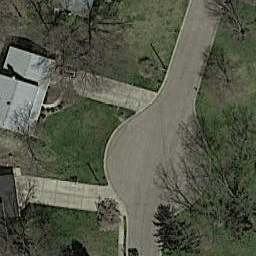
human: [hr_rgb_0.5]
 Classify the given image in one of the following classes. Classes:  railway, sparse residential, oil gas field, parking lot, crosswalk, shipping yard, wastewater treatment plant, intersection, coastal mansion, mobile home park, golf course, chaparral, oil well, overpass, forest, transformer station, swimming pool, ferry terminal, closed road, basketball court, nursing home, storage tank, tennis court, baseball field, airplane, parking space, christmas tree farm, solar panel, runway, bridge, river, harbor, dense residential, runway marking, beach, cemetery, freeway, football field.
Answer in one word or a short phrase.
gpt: closed road